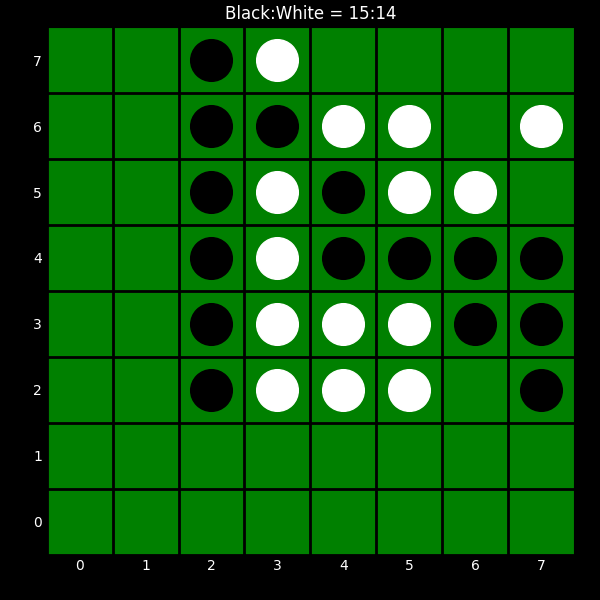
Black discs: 15
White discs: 14